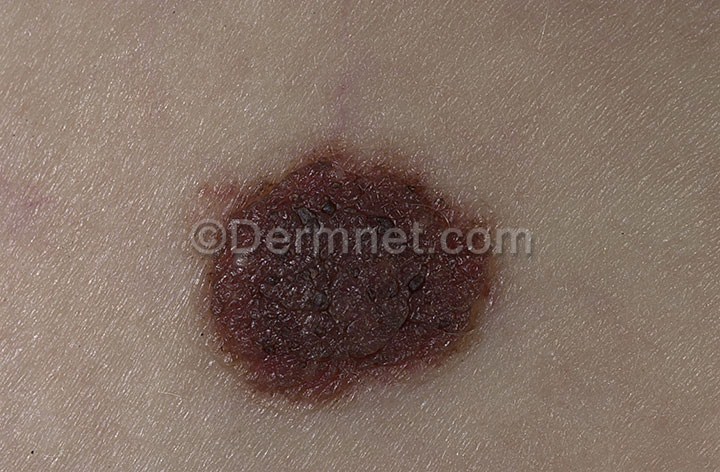
Disease: Melanoma Skin Cancer Nevi and Moles